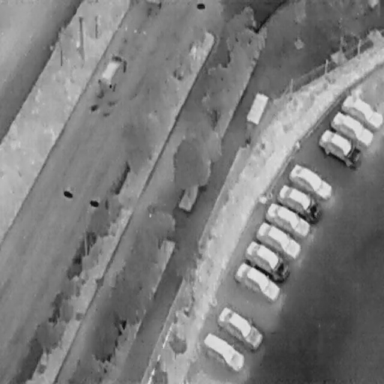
There are 11 Cars in the infrared image.